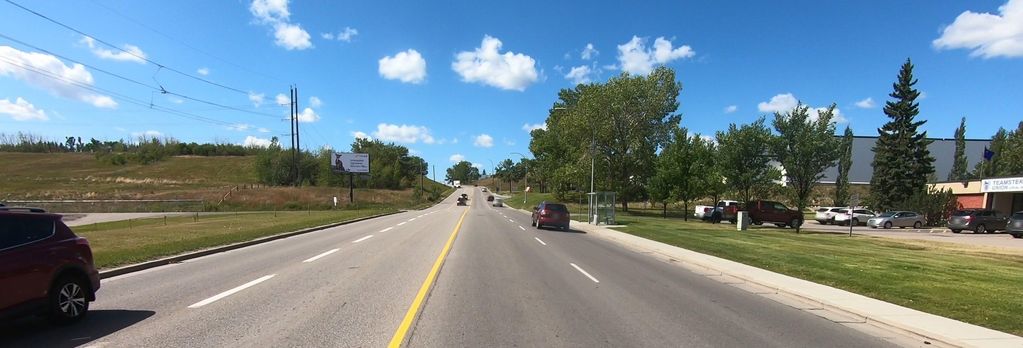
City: calgary